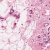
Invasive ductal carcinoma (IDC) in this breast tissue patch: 0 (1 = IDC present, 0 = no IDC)